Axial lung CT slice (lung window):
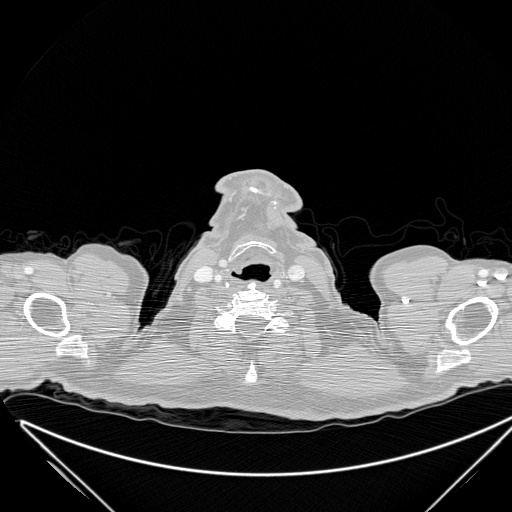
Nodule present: no